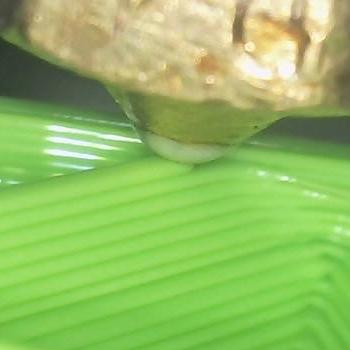
Flow rate: 118%